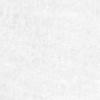
Label: no_change